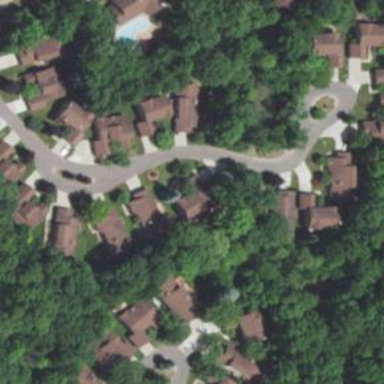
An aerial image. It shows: Asphalt road within gated community. It is residential area.